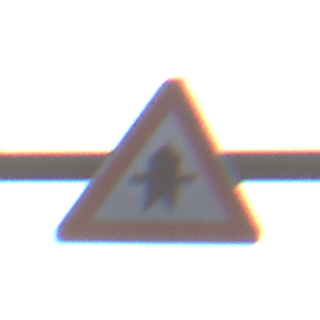
Verkehrszeichen: Vorfahrt
Umgebung: Outdoor, Urban
Tageszeit: SunriseSunset
Wetter: Clear
Licht: Natural
Jahreszeit: NotSpecified
Kontrast: MediumContrast